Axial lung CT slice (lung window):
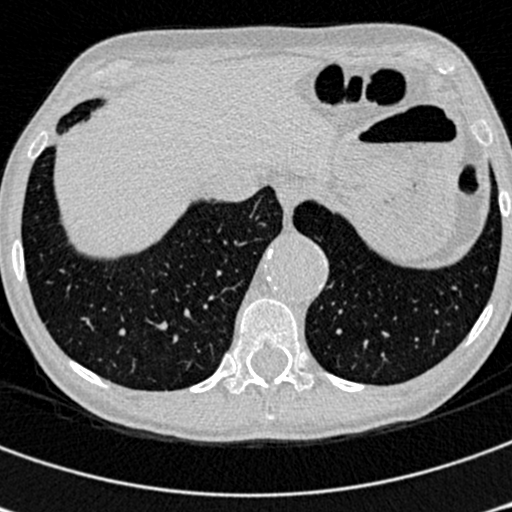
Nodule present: no